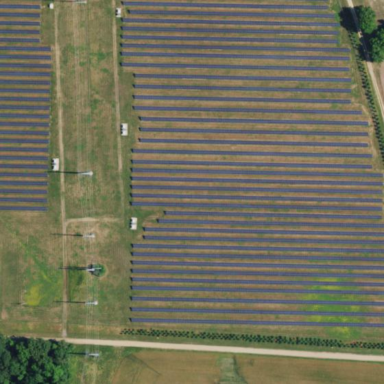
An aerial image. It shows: Solar power plant utilizing photovoltaic technology.